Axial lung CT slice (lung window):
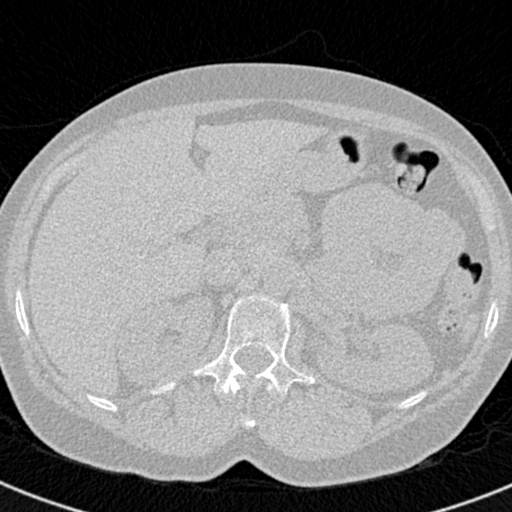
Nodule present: no